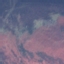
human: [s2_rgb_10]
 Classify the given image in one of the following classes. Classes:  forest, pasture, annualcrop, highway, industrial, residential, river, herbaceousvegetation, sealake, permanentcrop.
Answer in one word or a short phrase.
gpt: HerbaceousVegetation